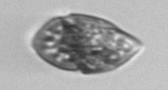
Label: Gyrodinium